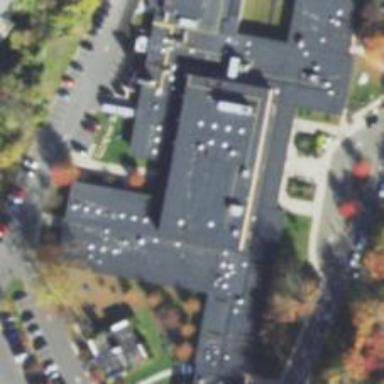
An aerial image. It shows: School.